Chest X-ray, PA view. Patient: 33 years old, sex M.
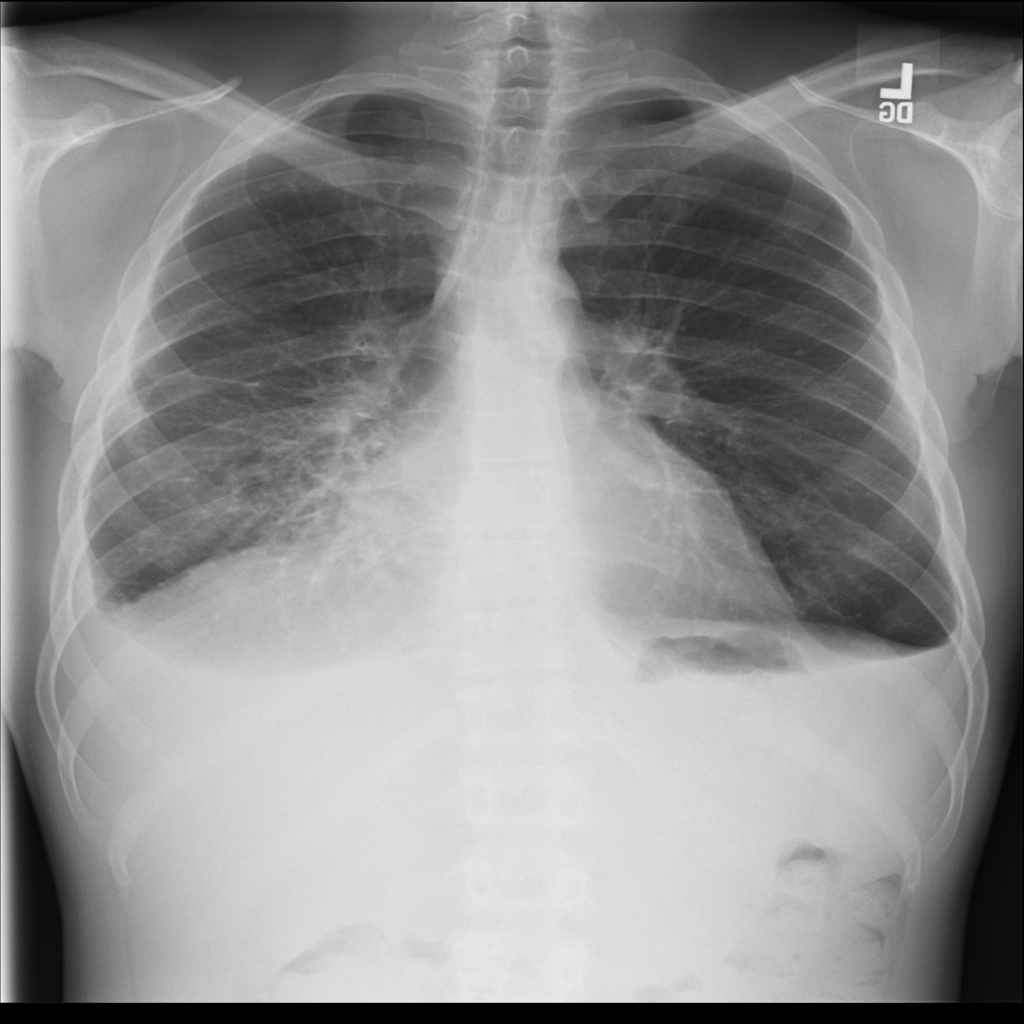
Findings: Effusion, Infiltration